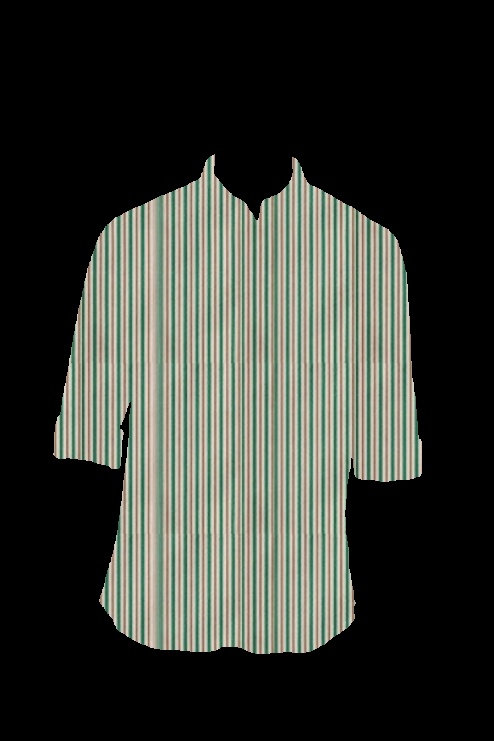
green stripe tee